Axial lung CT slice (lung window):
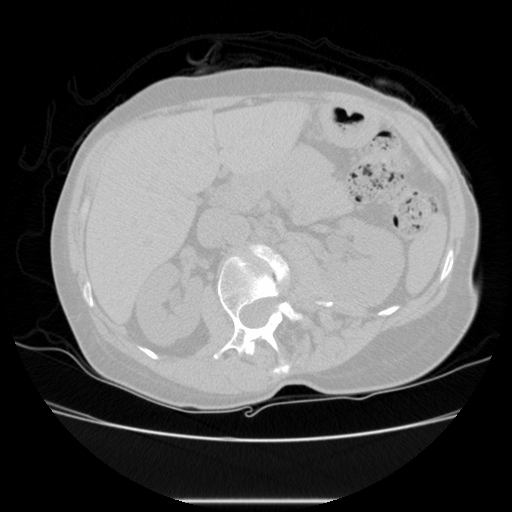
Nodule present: no